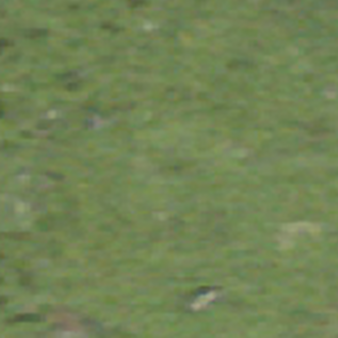
Label: other